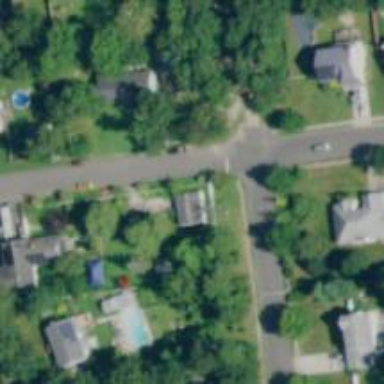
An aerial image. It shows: Residential road.